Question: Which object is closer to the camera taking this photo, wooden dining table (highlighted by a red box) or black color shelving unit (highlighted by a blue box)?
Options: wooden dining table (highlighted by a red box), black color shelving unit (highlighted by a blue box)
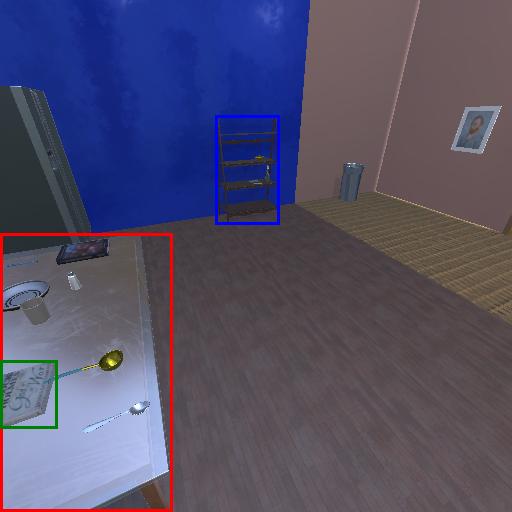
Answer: wooden dining table (highlighted by a red box)